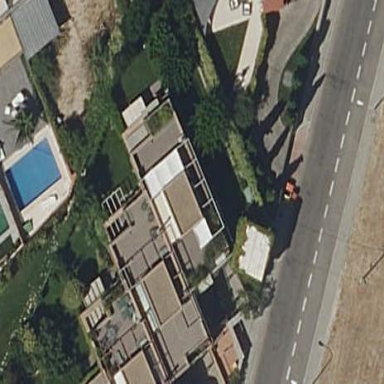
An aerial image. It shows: Terrace building.